Question: I have with background and WebView inside. How to cut WebView along the border of the ?
I want WebView fit in the and so WebView will not have any acute angles.
'''
<?xml version="1.0" encoding="utf-8"?>
<LinearLayout xmlns:android="http://schemas.android.com/apk/res/android"
android:layout_width="fill_parent"
android:layout_height="fill_parent"
android:orientation="vertical"
android:padding="5dip" >
<LinearLayout
android:layout_width="fill_parent"
android:layout_height="fill_parent"
android:background="@drawable/bg_border"
android:orientation="vertical" >
<WebView android:id="@+id/webview"
android:layout_width="fill_parent"
android:layout_height="fill_parent" />
</LinearLayout>
</LinearLayout>
'''
'''
<?xml version="1.0" encoding="utf-8"?>
<shape xmlns:android="http://schemas.android.com/apk/res/android"
android:shape="rectangle">
<stroke
android:width="1dp"
android:height="1dp"
android:color="@color/border" />
<corners
android:radius="5dp"
android:bottomRightRadius="5dp"
android:bottomLeftRadius="5dp"
android:topLeftRadius="5dp"
android:topRightRadius="5dp" />
'''

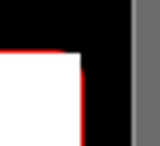
Answer: I would bet you can only simulate that. Create another shape with a (smaller) radius, and make it white. Put that around your web view. This obviously won't work if the page you're looking at is not white.
Also, you don't need to define topLeft/bottomRight/etc if you already define "radius" and all the values are the same.
Ideas. Both of them involve a source image LIKE this: <URL>
Just make sure the border is MUCH smaller. 3-5 pixels. The white center should be transparent, not white.
1) Create a RelativeLayout, and create images for the sides and corners. With the layout and images, basically lay out the images so you "draw" a border. Don't put anything in the center. Create a FrameLayout, put the webview in, then put the RelativeLayout on top. Hopefully, the touch events in the center will fall through to the webview, but still give you a soft border around the edges.
2) Create a 9-patch image that basically looks the same as the border described in 1. Do the same FrameLayout described in 1, and add the Webview. On top of that, add a CUSTOM view. Set the background to the 9-patch, and make sure the custom view passes on all of its touch events.
I suspect #1 would be easier to implement, but who knows?